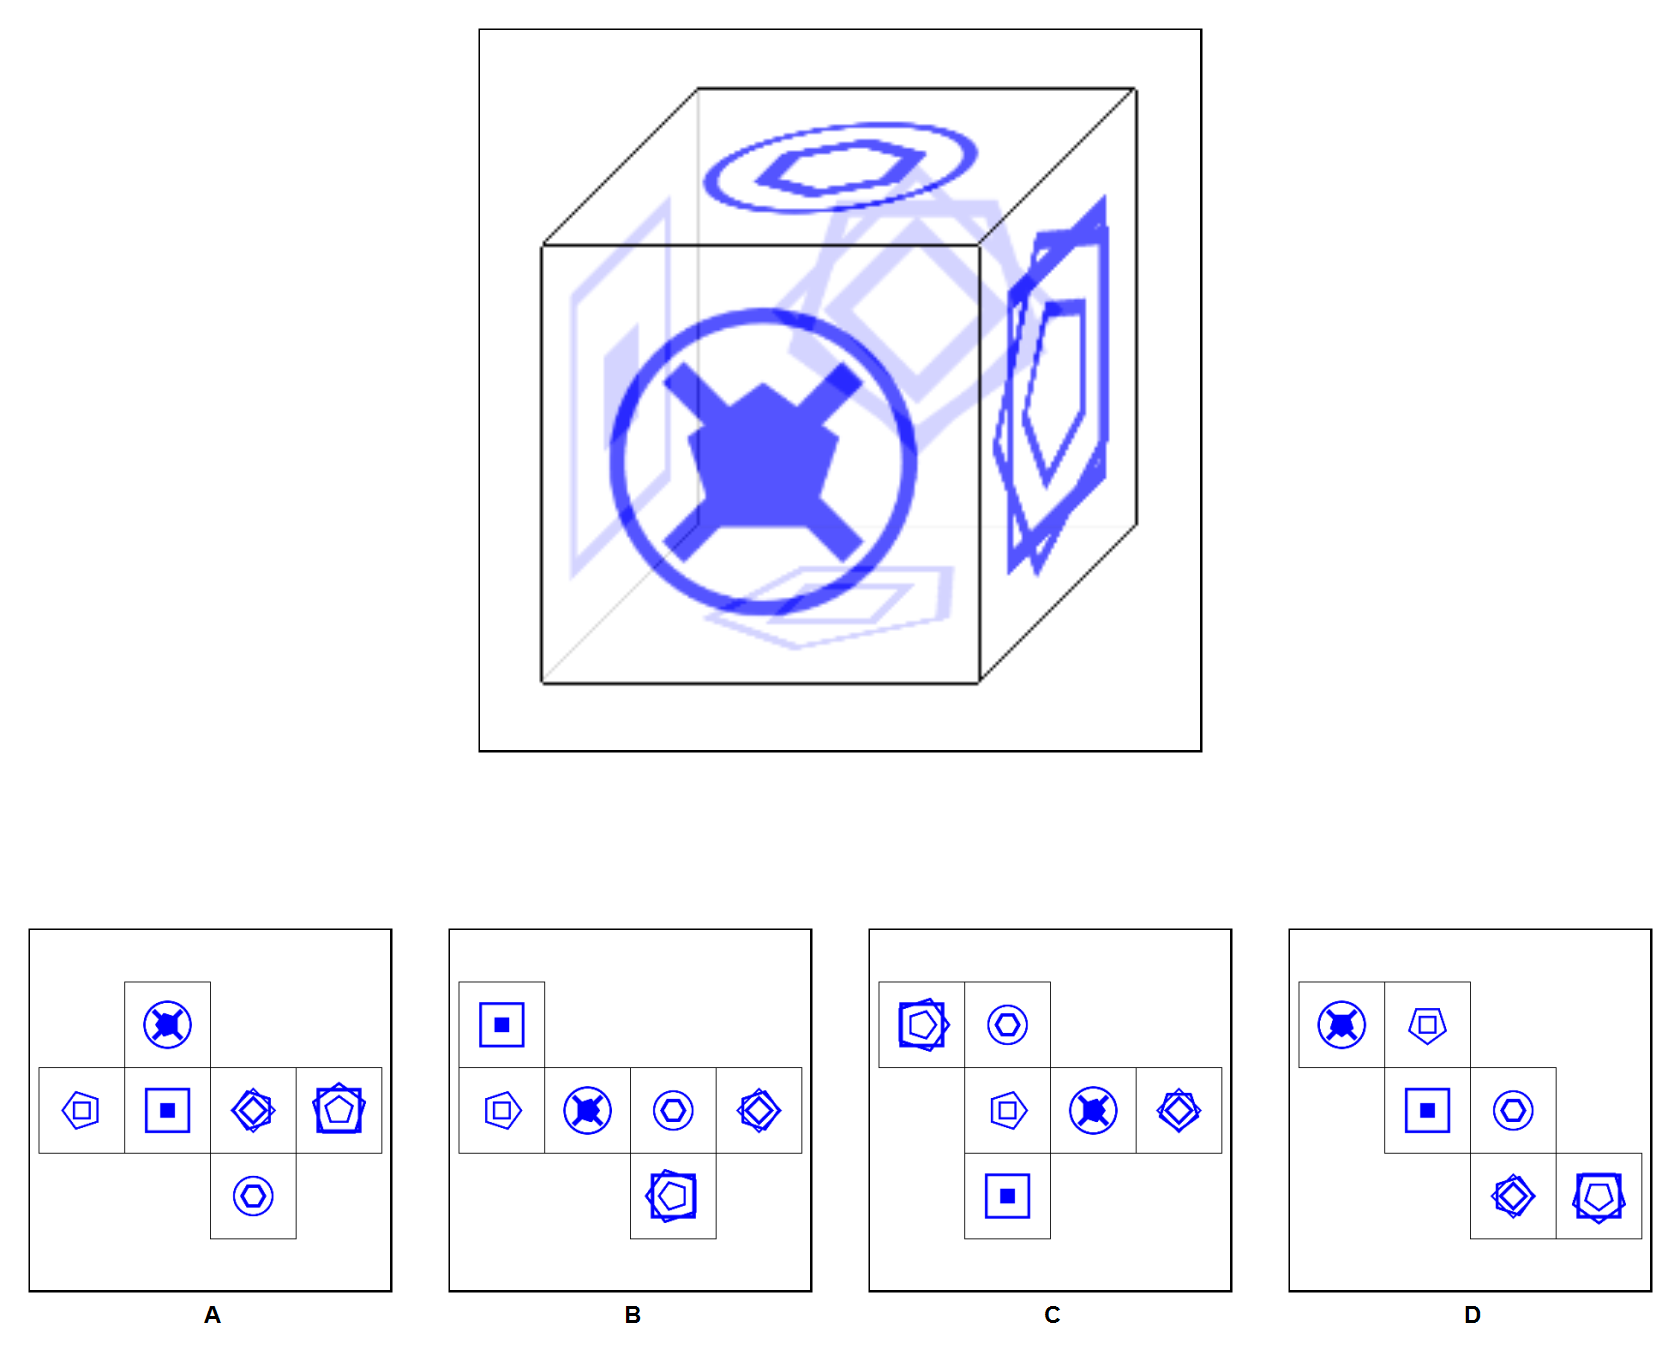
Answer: B